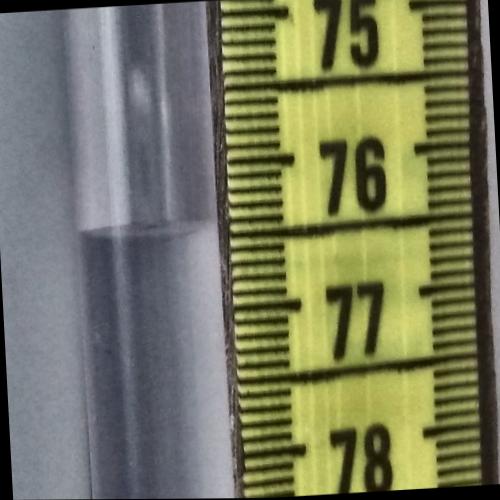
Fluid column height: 76.4 cm